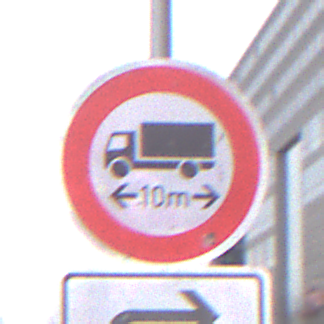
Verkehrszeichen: TatsaechlicheLaenge
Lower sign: RichtungsangabeDurchPfeile5
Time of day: MorningAfternoon
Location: Outdoor (Urban)
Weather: Overcast
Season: NotSpecified
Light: Natural